Question: I'm using jqPlot to make a simple graph:

Their documentation states that it's very out of date. Is there a way to shade the lower half of the graph (below the line) with a color such as this one?
<URL>
If not, any clues on how I could shade it myself? jqPlot uses javascript to draw on an HTML canvas.
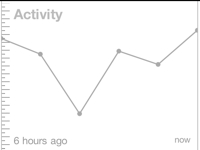
Answer: In your <URL> set:
'''
series: [
{
fill: true
}
]
'''
See this <URL>.